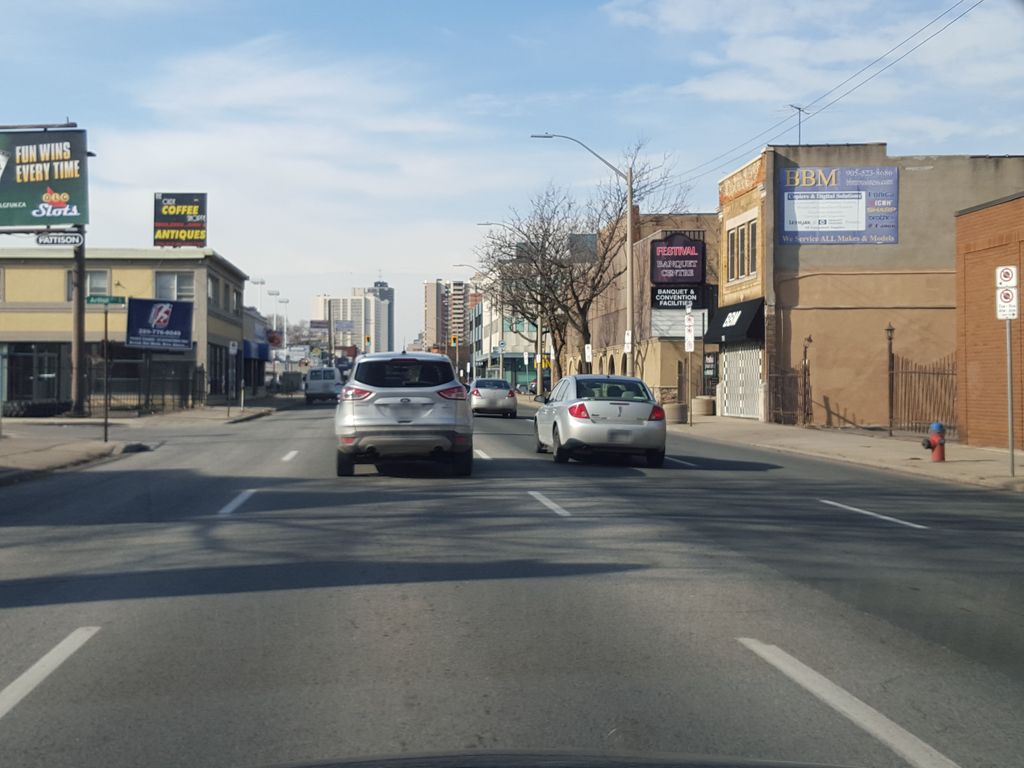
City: hamilton